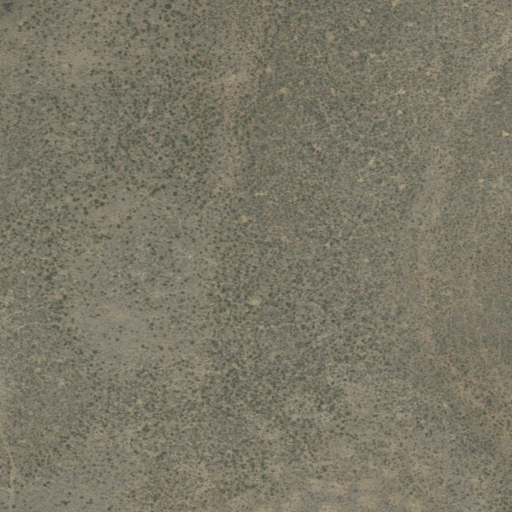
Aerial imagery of ridge(s) in Oregon named Lake Ridge containing only shrub